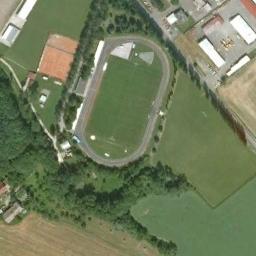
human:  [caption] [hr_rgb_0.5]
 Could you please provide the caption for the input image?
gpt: There are many trees near the ground track field .

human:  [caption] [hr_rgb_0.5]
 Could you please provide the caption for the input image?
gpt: All the fields are green except the track .

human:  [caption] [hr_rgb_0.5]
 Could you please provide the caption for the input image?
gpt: The track and field is next to the lawn and vegetation, With many buildings next to it .

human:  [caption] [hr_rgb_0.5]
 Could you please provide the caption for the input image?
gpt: The ground track field is on a lawn and a grove of trees is next to the ground track field .

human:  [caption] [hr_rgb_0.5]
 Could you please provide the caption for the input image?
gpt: A ground track field with a gray track and some trees around .